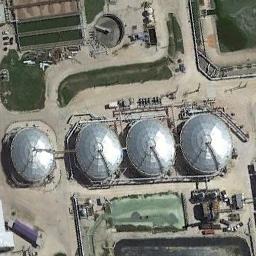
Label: storage_tank